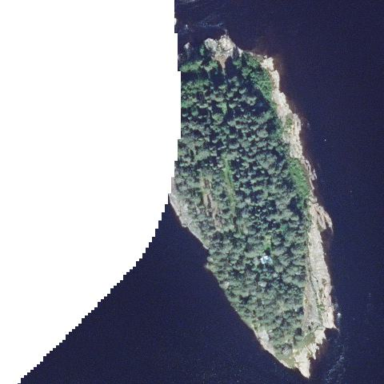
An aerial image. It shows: Islet surrounded by forest.